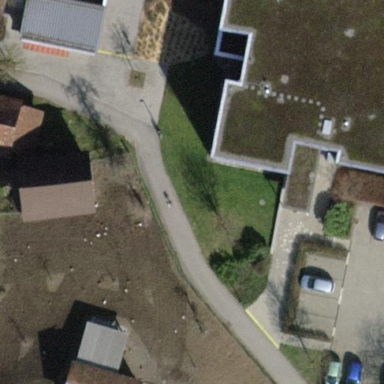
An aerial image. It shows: School building.